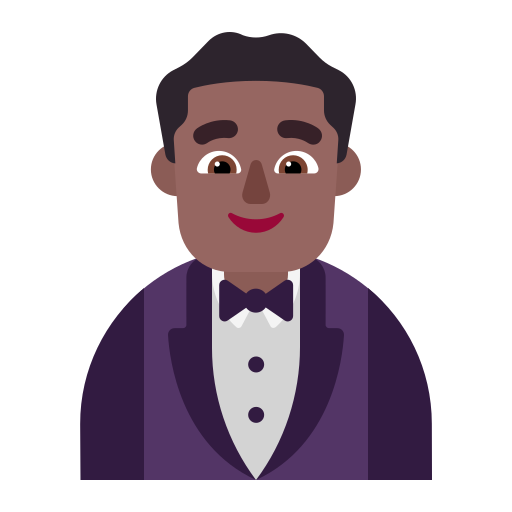
man in tuxedo flat  dark